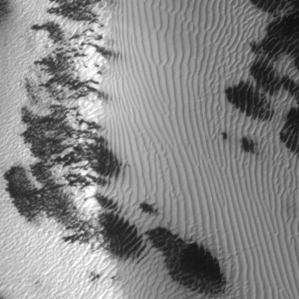
Label: frost